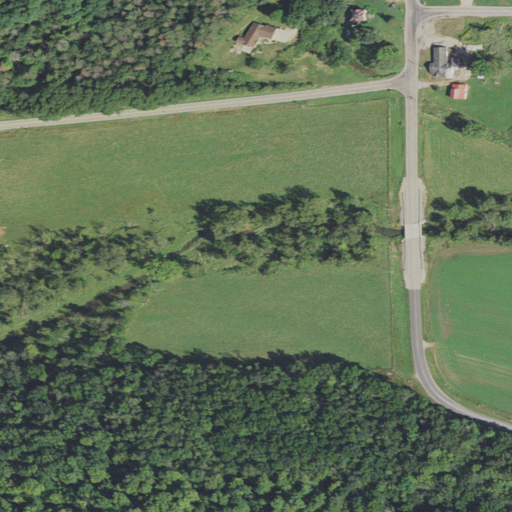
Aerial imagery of valley in Wisconsin named Conway Valley containing deciduous forest, cultivated crops, woody wetlands, low intensity development, open development, mixed forest, pasture, medium intensity development, and herbaceous wetlands